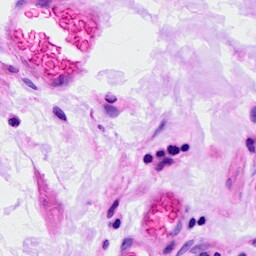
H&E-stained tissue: Ovarian